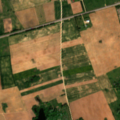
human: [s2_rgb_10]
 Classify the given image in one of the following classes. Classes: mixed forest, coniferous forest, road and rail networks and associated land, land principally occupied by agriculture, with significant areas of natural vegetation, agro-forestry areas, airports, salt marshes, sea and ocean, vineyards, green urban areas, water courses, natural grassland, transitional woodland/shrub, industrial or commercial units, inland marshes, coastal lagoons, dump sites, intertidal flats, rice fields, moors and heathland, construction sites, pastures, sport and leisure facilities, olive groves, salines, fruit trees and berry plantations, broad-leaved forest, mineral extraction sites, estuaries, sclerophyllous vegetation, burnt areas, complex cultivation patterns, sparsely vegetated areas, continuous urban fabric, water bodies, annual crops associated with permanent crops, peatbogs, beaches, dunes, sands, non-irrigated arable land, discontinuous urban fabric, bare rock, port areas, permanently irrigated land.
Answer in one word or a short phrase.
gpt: non-irrigated arable land, complex cultivation patterns, land principally occupied by agriculture, with significant areas of natural vegetation